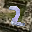
Label: 2